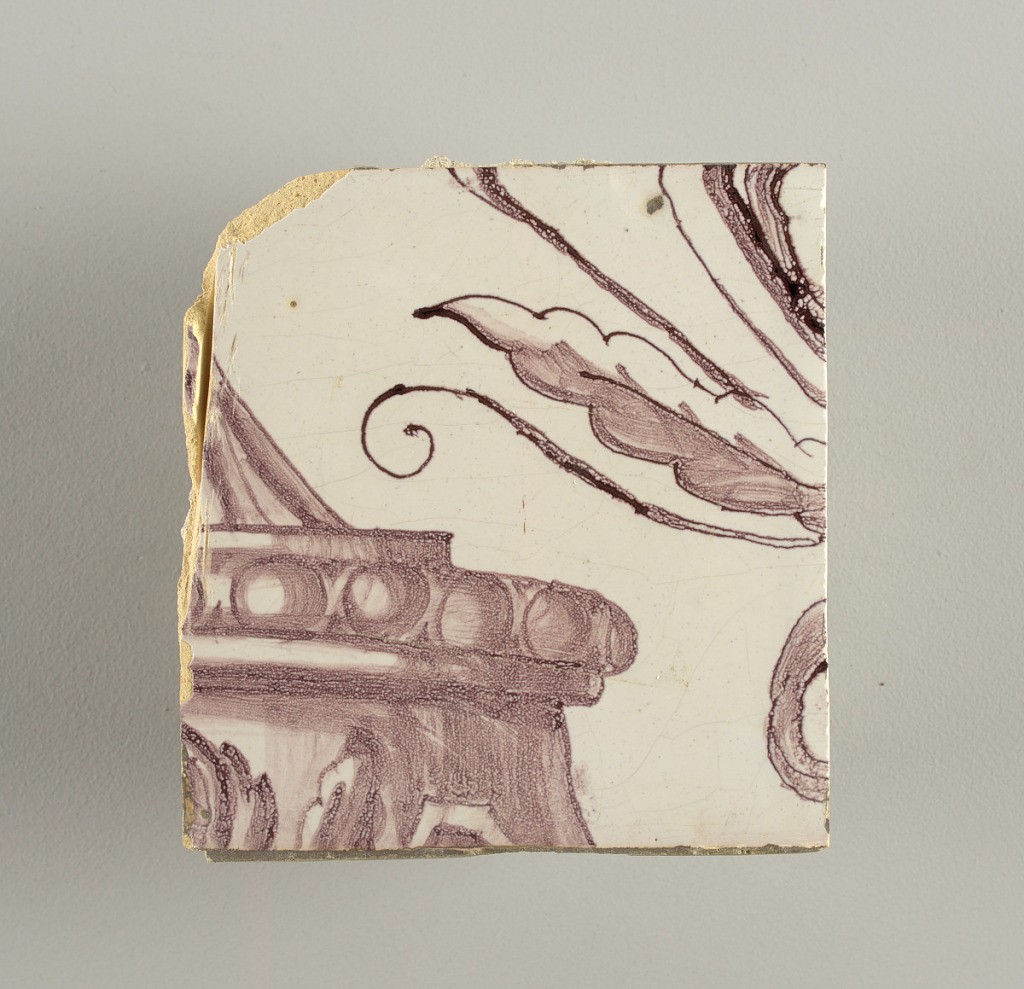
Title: Wall facing
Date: ca. 1725
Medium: Tin-glazed earthenware, underglaze
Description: Horizontal rectangle.  Thirty-seven tiles wide and twenty-one high with opening for door or window nineteen and one-half tiles high and twelve wide.  To left and right of opening, centered canopy above. Left, woman representing Hope, right, a sculputure urn.  Centered above opening, a mascaron.  Arabesque design of foliage.